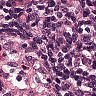
Metastatic tissue present: no